Field crop: tomato
Growth stage: 1
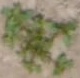
Species: portulaca